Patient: sex M, age 53
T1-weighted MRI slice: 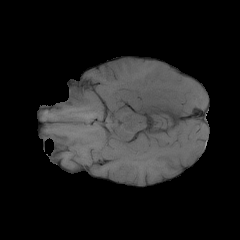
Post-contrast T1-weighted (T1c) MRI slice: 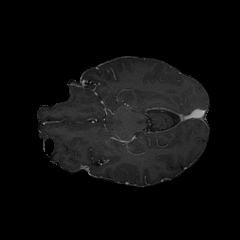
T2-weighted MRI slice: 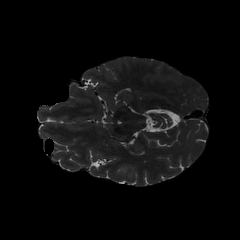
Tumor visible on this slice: no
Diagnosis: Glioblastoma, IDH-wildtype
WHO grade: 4